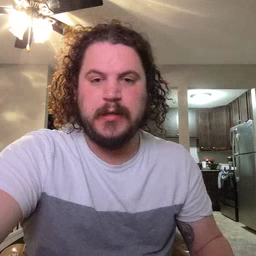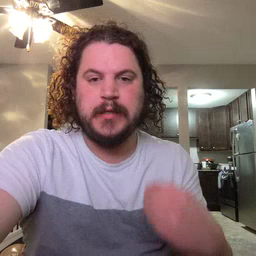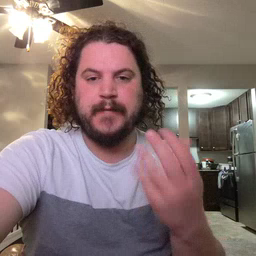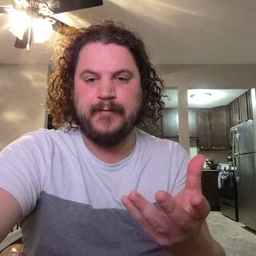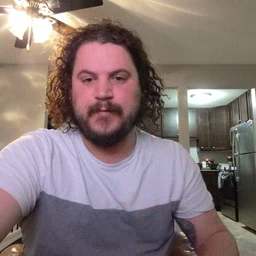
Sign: give